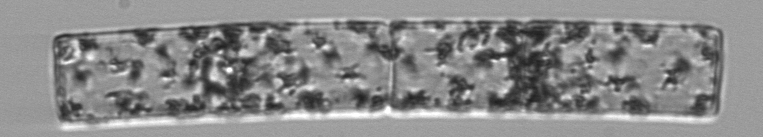
Label: Guinardia_flaccida